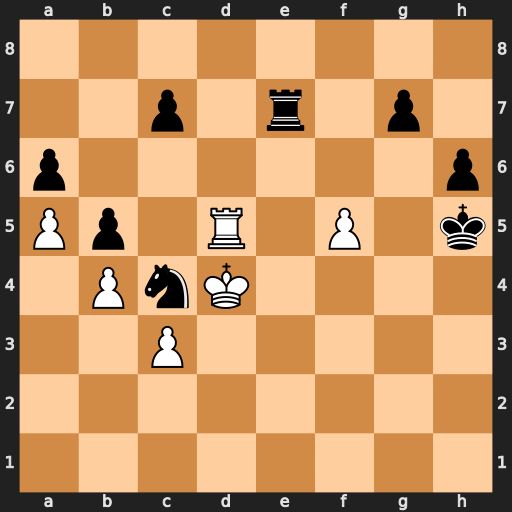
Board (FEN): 8/2p1r1p1/p6p/Pp1R1P1k/1PnK4/2P5/8/8
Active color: w
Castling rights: -
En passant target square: -
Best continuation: f6+ Kg6 fxe7